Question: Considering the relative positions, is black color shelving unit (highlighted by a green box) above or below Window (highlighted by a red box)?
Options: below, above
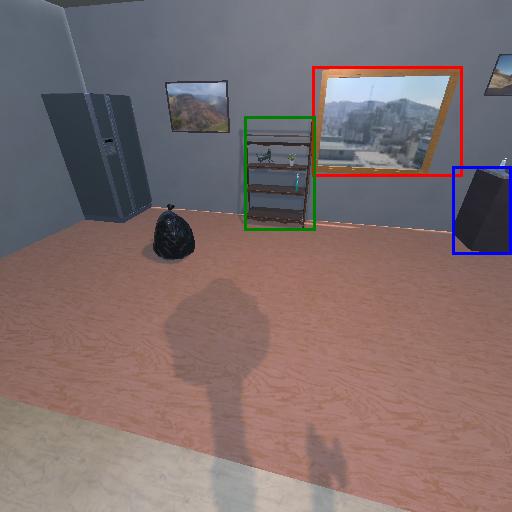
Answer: below